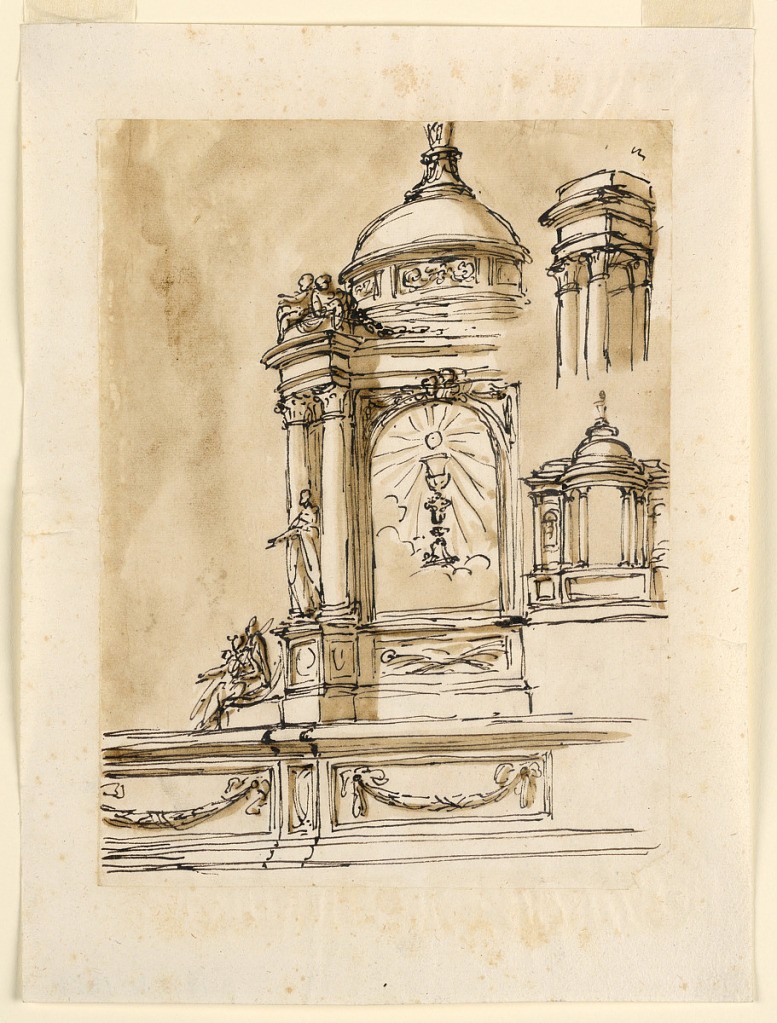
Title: Designs for a tabernacle
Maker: Giuseppe Barberi, Italian, 1746–1809
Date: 1746-1809
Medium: Pen and brown ink, brush and brown wash on lined off-white laid paper
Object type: Drawing
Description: The left side is shown in the main design. Part of the ledge is shown below. The tabernacle has the shape of the front of a pavilion, with obliquely disposed pairs of columns, with statues in the intercolumniation. Children sit above the entablature. Chalice and host in a glory are at the door. An angel sits beside the dado. Above, at right, are the upper parts of columns, and the entablature detailed. In the center, at right, is a small design: upon a dado stands an open pavilion between lateral walls. Not entirely colored background.